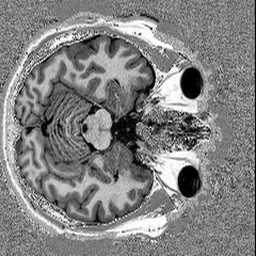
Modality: UNIT1
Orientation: axial
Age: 37
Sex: male
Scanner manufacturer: siemens
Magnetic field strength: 3 T
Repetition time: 5 s
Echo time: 0.00298 s